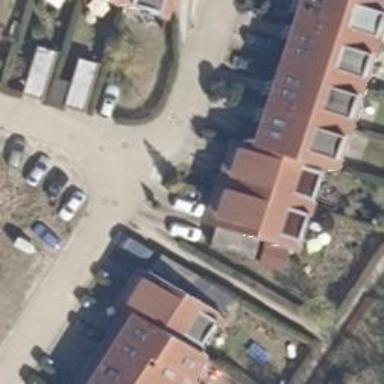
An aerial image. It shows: Residential road with no sidewalk.